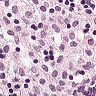
Metastatic tissue present: no